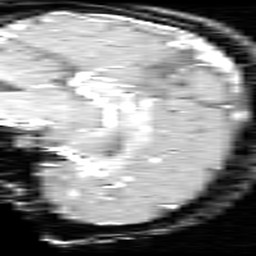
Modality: inplaneT1
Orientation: sagittal
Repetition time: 0.2 s
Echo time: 0.0036 s